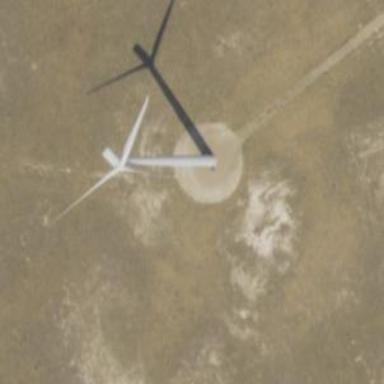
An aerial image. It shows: Wind power generator with wind turbines.